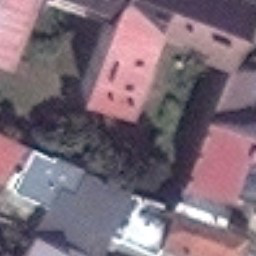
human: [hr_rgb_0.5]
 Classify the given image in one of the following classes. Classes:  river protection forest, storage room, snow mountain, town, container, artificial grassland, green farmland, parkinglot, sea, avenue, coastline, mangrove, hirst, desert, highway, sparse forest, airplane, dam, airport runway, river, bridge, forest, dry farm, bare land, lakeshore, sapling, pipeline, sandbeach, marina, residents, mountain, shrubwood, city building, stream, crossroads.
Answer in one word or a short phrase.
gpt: residents